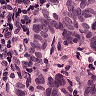
Metastatic tissue present: yes